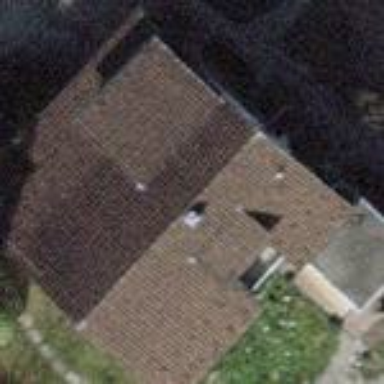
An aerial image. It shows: Detached building.